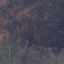
Land use / land cover class: HerbaceousVegetation